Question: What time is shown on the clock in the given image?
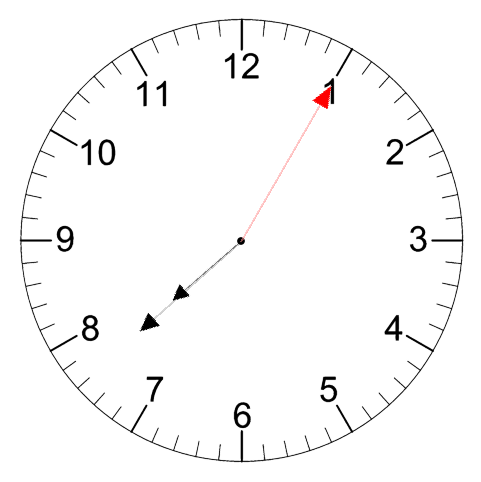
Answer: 07:38:05